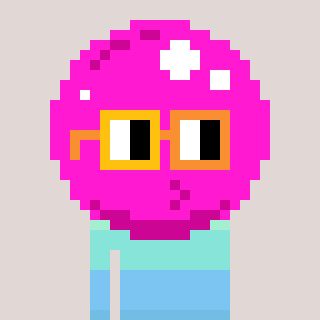
a pixel art character with square yellow and orange glasses, a bubblegum-shaped head and a grayscale-colored body on a warm background